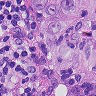
Metastatic tissue present: yes